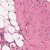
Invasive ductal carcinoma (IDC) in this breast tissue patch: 0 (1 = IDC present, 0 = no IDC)